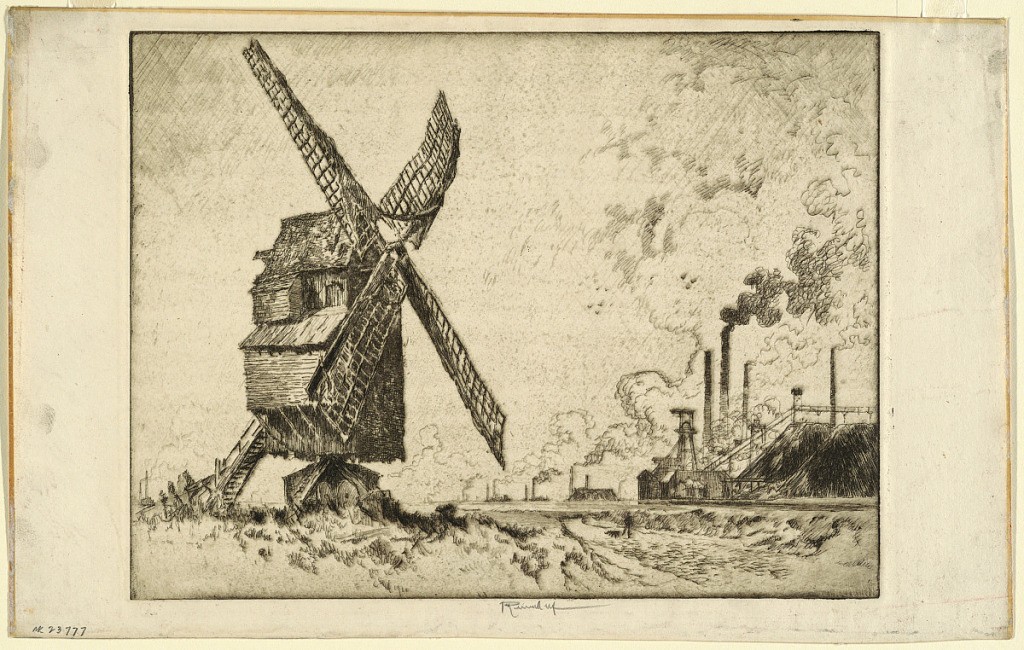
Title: Old and New Mills, Valenciennes
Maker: Joseph Pennell, American, active England, 1857–1926
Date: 1910
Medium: Etching in black ink on paper
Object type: Print
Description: A windmill in the foreground at left, and modern steel mills in the background at right.